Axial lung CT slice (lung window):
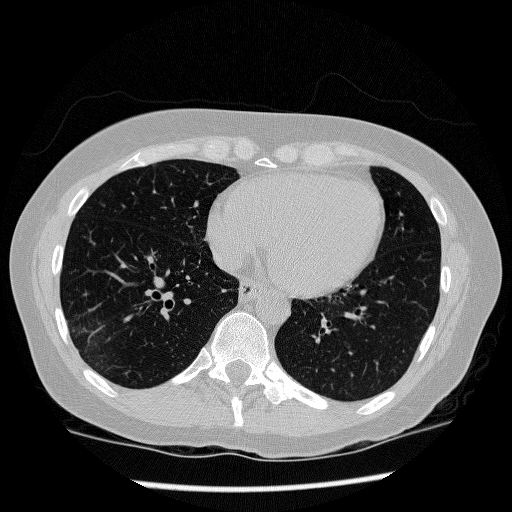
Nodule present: no